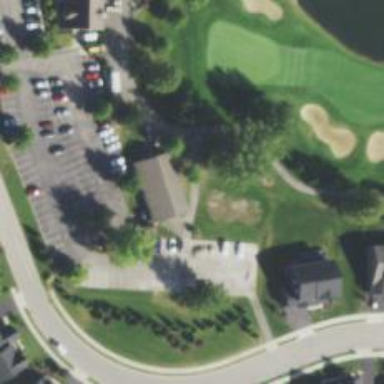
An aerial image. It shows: Pathway for golfing.